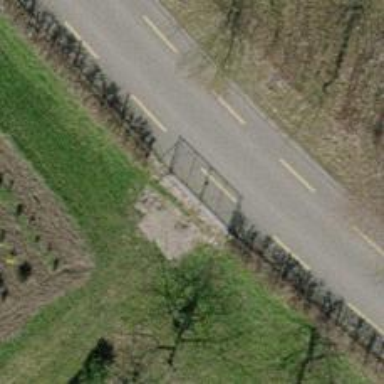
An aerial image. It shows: Gate.